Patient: sex F, age 33
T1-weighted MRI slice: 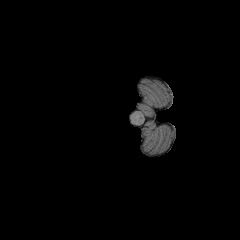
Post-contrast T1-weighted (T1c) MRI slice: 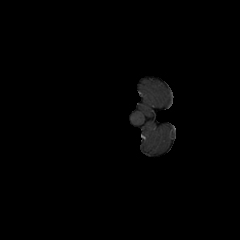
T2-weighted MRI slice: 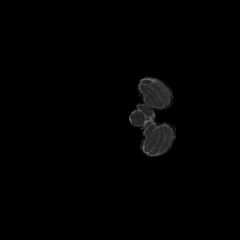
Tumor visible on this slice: no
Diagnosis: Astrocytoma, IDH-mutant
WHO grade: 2